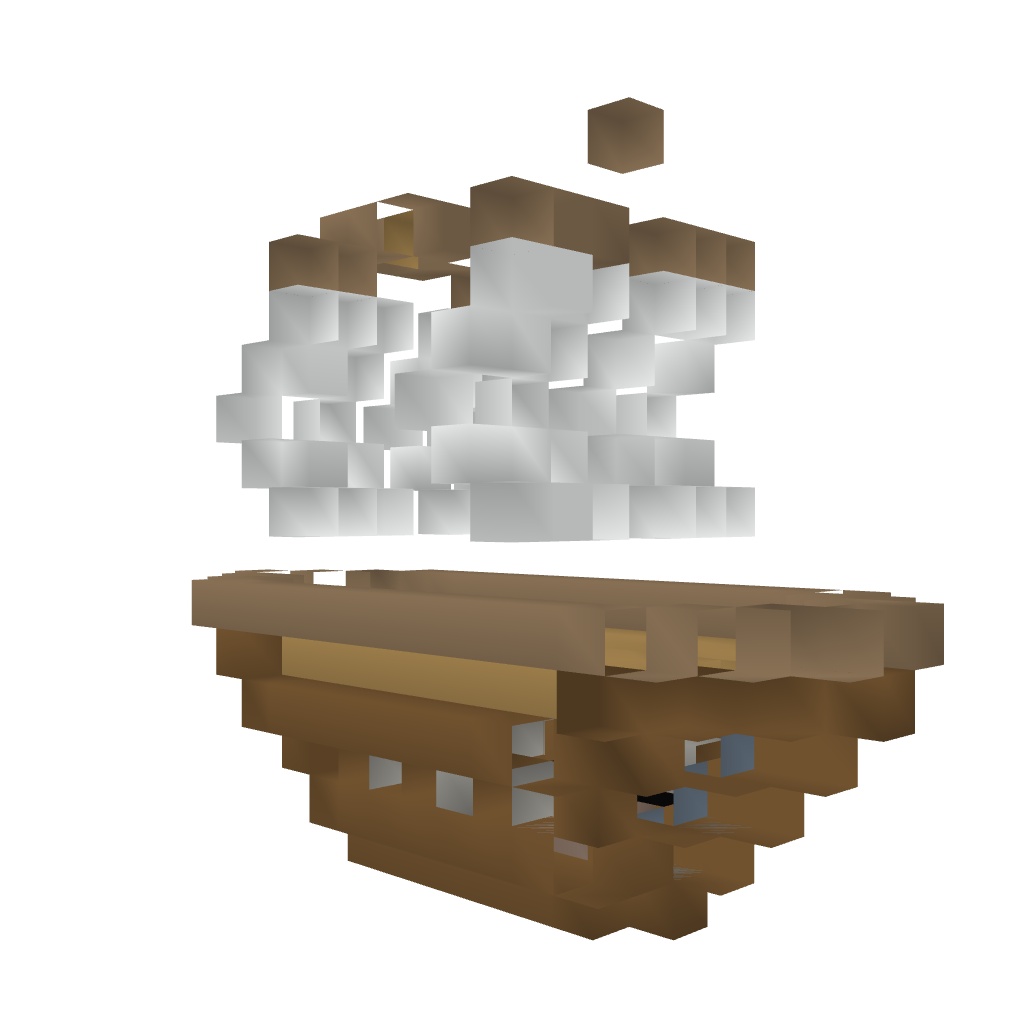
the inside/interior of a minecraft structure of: small boat